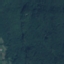
Land use / land cover: Forest